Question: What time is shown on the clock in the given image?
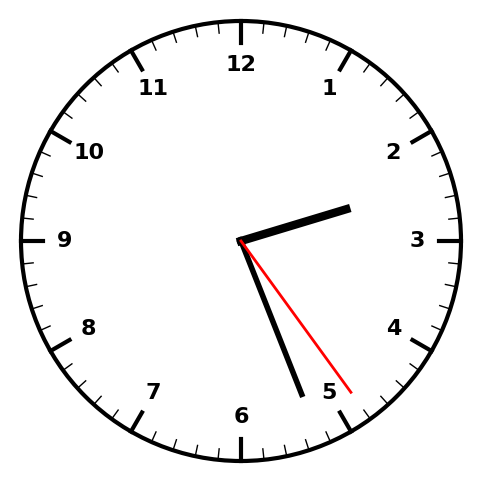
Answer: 02:26:24